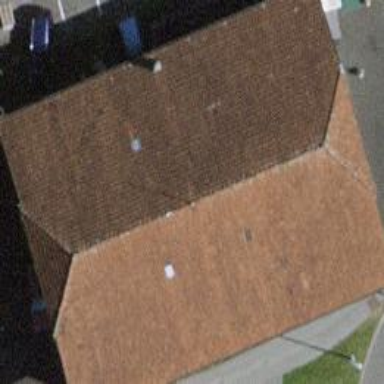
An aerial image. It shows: Half-hipped roof design on retail building.